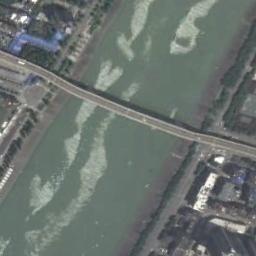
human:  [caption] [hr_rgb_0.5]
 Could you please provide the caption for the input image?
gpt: A bridge built on a dark green river and some buildings arranged neatly on both sides of the river .

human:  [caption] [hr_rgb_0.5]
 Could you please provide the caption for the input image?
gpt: A bridge connects the land on both sides of the turquoise water, And there are many residential areas on the land .

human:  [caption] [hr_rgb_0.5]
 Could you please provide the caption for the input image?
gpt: Most of the area the bridge crosses is forest .

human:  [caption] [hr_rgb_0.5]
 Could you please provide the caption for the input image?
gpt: A bridge is over the river with some buildings beside .

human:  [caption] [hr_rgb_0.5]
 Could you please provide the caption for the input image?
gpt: Many green plants are on both ends of the bridge .